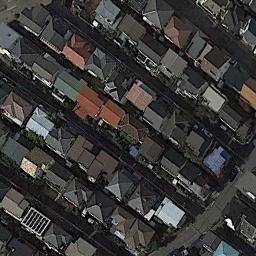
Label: dense_residential